Question: I have a folder on sharepoint/onedrive business that contains Excel files. These files are produced daily by system and named by that date.

> 22.05.2021.xlsx
> 21.05.2021.xlsx
> 20.05.2021.xlsx
I am trying VBA script that can detect what is latest date that the system creates in this folder.
'''
Sub Latest_file_in_range()
On Error Resume Next
Application.DisplayAlerts = False
Application.ScreenUpdating = False
For x = Now() To (Now() - 15) Step -1
Workbooks.Open Filename:="https://***-my.sharepoint.com/***/" & Format(x, "dd.mm.yyyy") & ".xlsx", UpdateLinks:=xlUpdateLinksNever
If Err = 0 Then
MsgBox x
Exit For
End If
Next
End Sub
'''
Basically, I try to run a for loop backward from today and to exit at any loop that file is detected. This does not work. The script opens all files in the folder without stopping at the first file.
i.e. my expected result is that MsgBox shows latest file:
> 22.05.2021.xlsx
Please help me with this, great thanks.
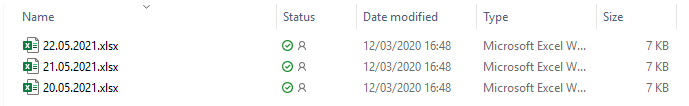
Answer: As Rory wrote in the comments, your problem is that if the first file cannot be found (that's the one with the date of ), the err-object is set to an error (1004). Once the error is set, it stays there unless another error occurs that set it to the new error number. Opening a file successfully does set the err to 0.
Two ways to handle that. A) Reset the error manually using 'Clear'.
'''
For x = Now() To (Now() - 15) Step -1
Workbooks.Open Filename:="https://***-my.sharepoint.com/***/" & Format(x, "dd.mm.yyyy") & ".xlsx", UpdateLinks:=xlUpdateLinksNever
If Err = 0 Then
MsgBox x
Exit For
End If
Err.Clear
Next
'''
B) Write the result of the open-Command into a variable and check if it is set:
'''
For x = Now() To (Now() - 15) Step -1
Dim wb as Workbook
Set wb = Workbooks.Open("https://***-my.sharepoint.com/***/" & Format(x, "dd.mm.yyyy") & ".xlsx", UpdateLinks:=xlUpdateLinksNever)
If Not wb Is Nothing Then
MsgBox x
Exit For
End If
Next
'''